Question: I have a image added with scene builder. It has a viewport with this characteristics: 400,400 300x300. As you can imagine there're a part of the image that isn't showing. I want to move the image but all. Rotate it in Z. So, the part that now isn't visible becomes visible.
For example, see that attitude indicator (my project is also an attitude indicator):

The background is rotated. But the image is bigger than you can see, so although it rotates you do't see white parts.
How can I do that??
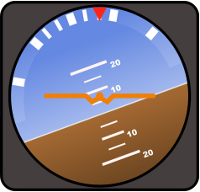
Answer: What you actually want to do is rotate around a pivot point (in your case the center of the screen).
<URL>